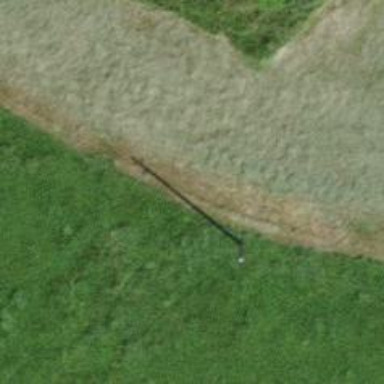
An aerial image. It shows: Minor power line.